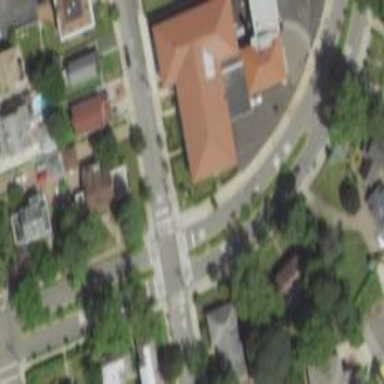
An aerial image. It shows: Road with stop sign.